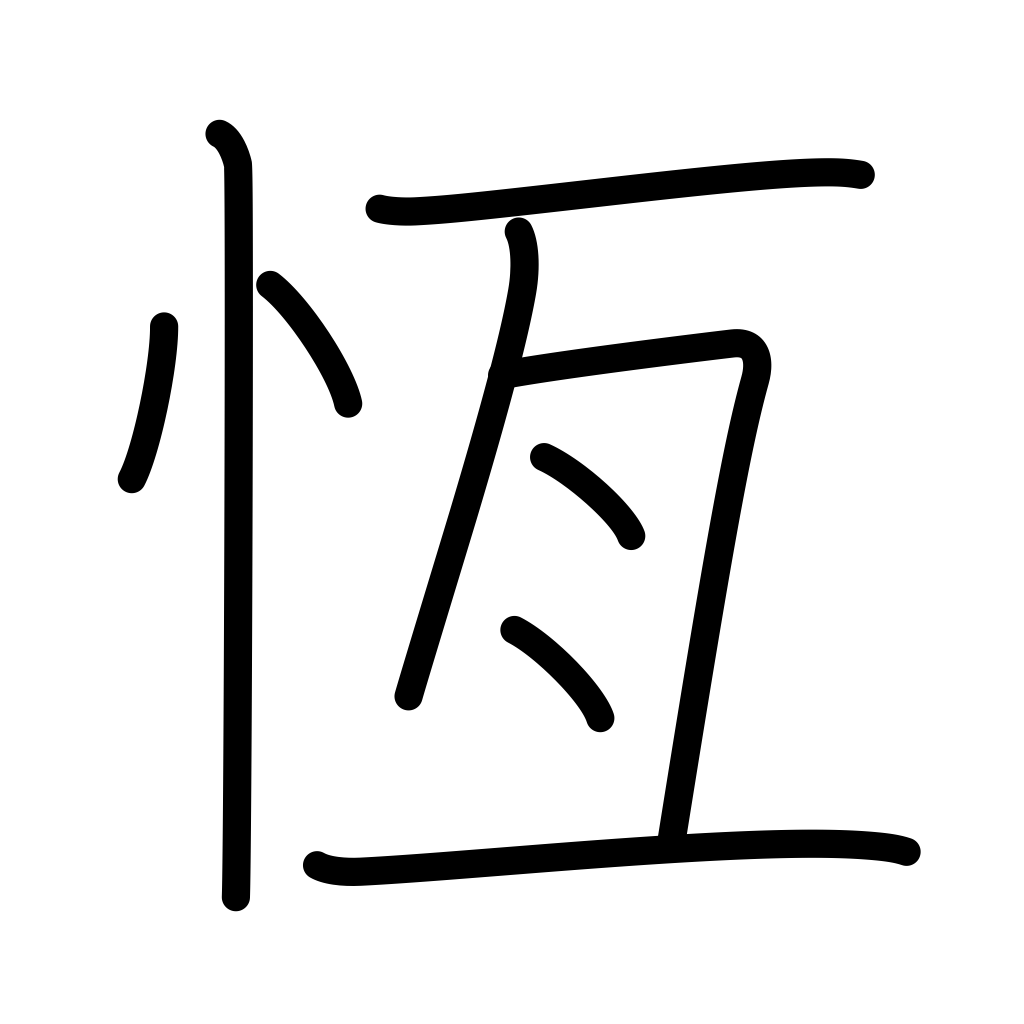
Meaning: constant, regular, persistent